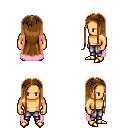
a pixel art fantasy rpg character, male body template, human, tanned skin, pink cape, metal pants, brown extra-long hairstyle, gold boots, four views (front, back, left, right), 2x2 character sprite sheet, small pixel art, hard edges, no anti-aliasing